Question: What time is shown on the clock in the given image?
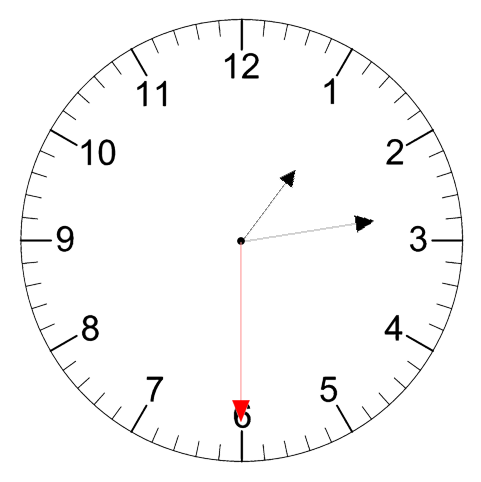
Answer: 01:13:30